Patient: sex F, age 86
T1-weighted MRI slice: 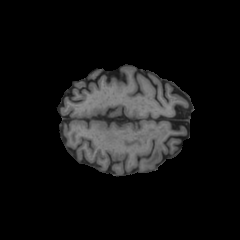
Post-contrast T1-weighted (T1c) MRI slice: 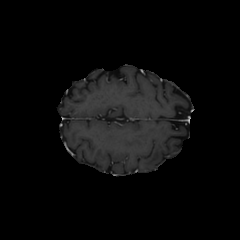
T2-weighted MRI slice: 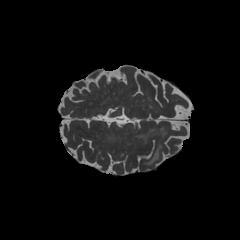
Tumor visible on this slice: yes
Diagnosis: Glioblastoma, IDH-wildtype
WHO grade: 4